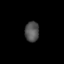
Tissue: skin
Cell type: Others
Senescence score: 0.7188
Nuclear area (px): 277
Mean DAPI intensity: 83.025